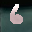
Label: 6